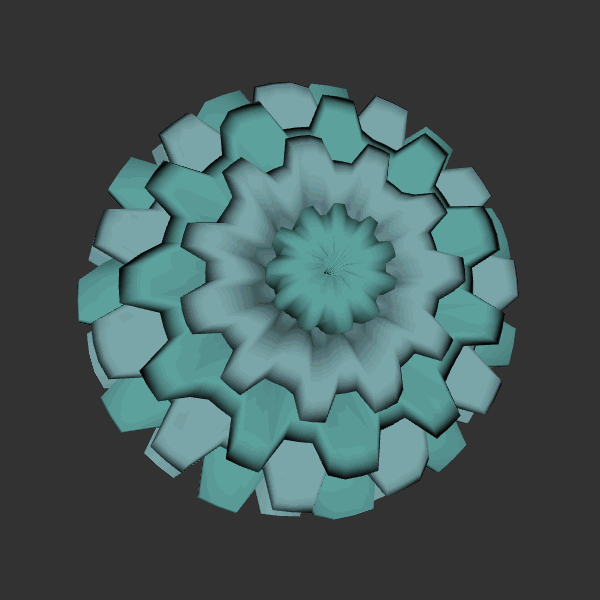
Background: dark